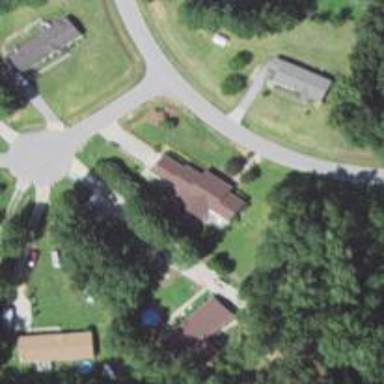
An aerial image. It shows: Driveway.